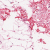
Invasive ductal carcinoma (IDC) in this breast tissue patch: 0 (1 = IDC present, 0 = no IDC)